Question: I am going to add Tomcat server in Netbeans 7.1 , it shows:
'''
The specified Server Location (Catalina Home) folder is not valid.
'''

Can any body explain this?
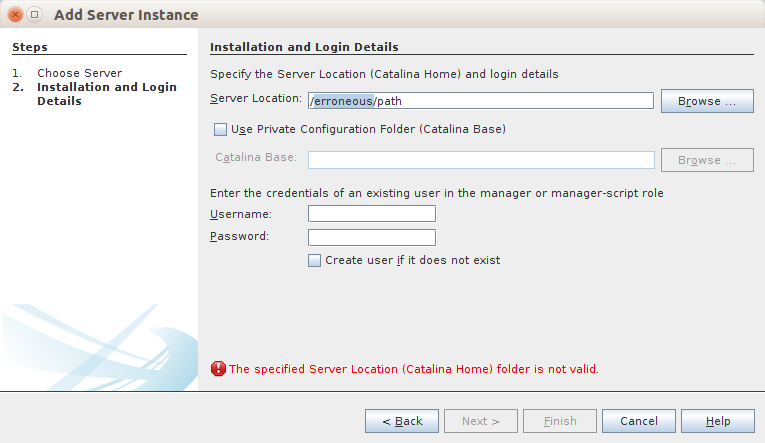
Answer: It looks like you did not specify the correct path. Maybe looking at <URL> Netbeans Wiki Page on how to add Tomcat as an External server might help.